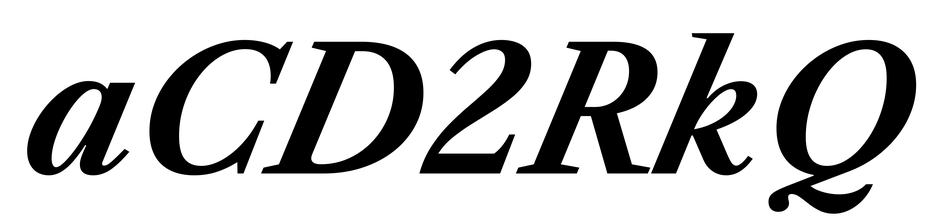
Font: LibreCaslonText-Italic_Bold_Italic